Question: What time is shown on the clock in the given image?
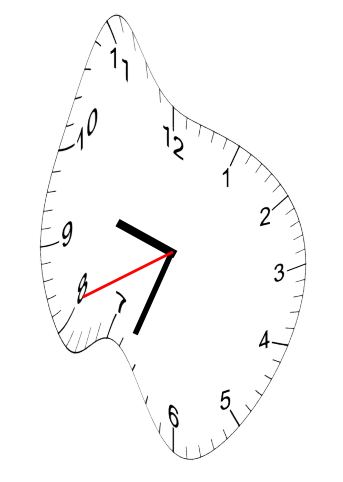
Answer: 09:33:41